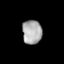
Tissue: lung
Cell type: Fibroblasts
Senescence score: 0.6131
Nuclear area (px): 457
Mean DAPI intensity: 171.567